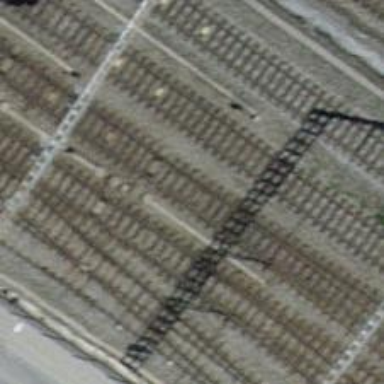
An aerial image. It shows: Railway switch.